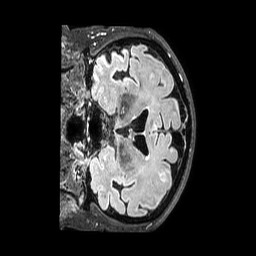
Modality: FLAIR
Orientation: coronal
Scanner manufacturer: philips
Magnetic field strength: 3 T
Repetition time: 4.8 s
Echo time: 0.34 s